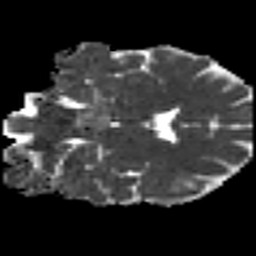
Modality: MD
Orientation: coronal
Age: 23
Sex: male
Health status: ill
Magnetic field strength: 3 T
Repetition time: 9 s
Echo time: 0.093 s